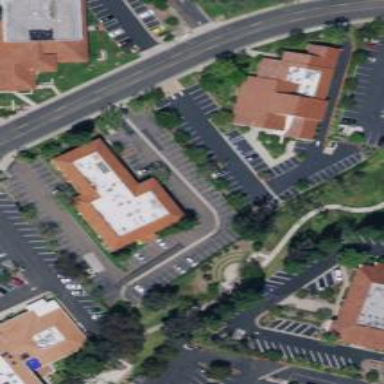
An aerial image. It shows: Office building.